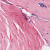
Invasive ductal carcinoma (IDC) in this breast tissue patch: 1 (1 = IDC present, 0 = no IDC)